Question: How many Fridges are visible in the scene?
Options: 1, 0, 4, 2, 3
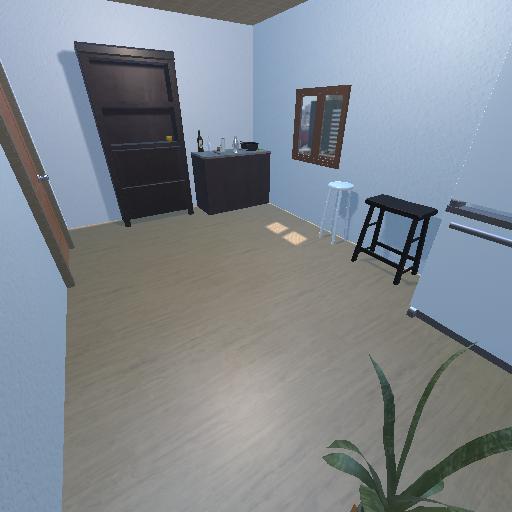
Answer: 1